Field crop: maize
Growth stage: 2
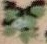
Species: chenopodium